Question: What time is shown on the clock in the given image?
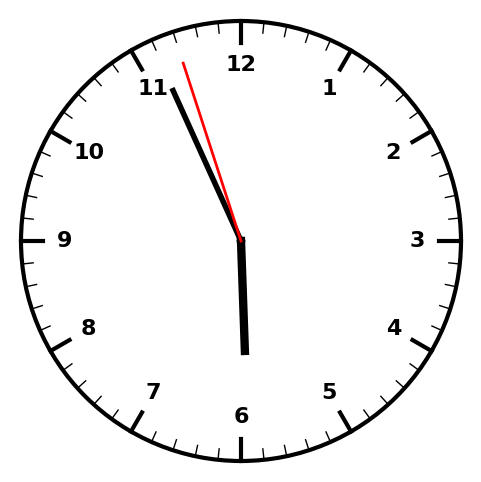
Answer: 05:55:57